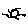
Label: sun